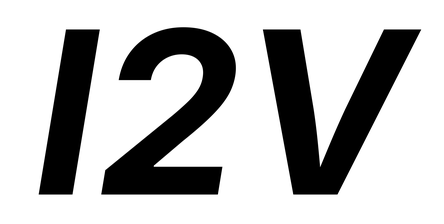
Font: Inter-Italic_Bold_Italic